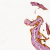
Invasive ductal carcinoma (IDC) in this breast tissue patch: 0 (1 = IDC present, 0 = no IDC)